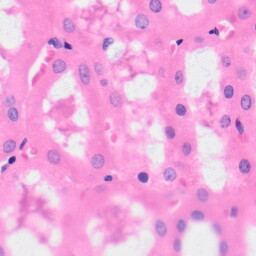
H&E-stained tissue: Kidney